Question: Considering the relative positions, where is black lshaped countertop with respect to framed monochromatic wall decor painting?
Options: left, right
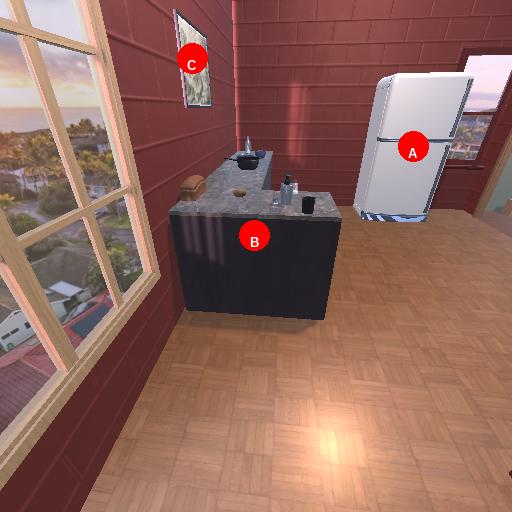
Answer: left